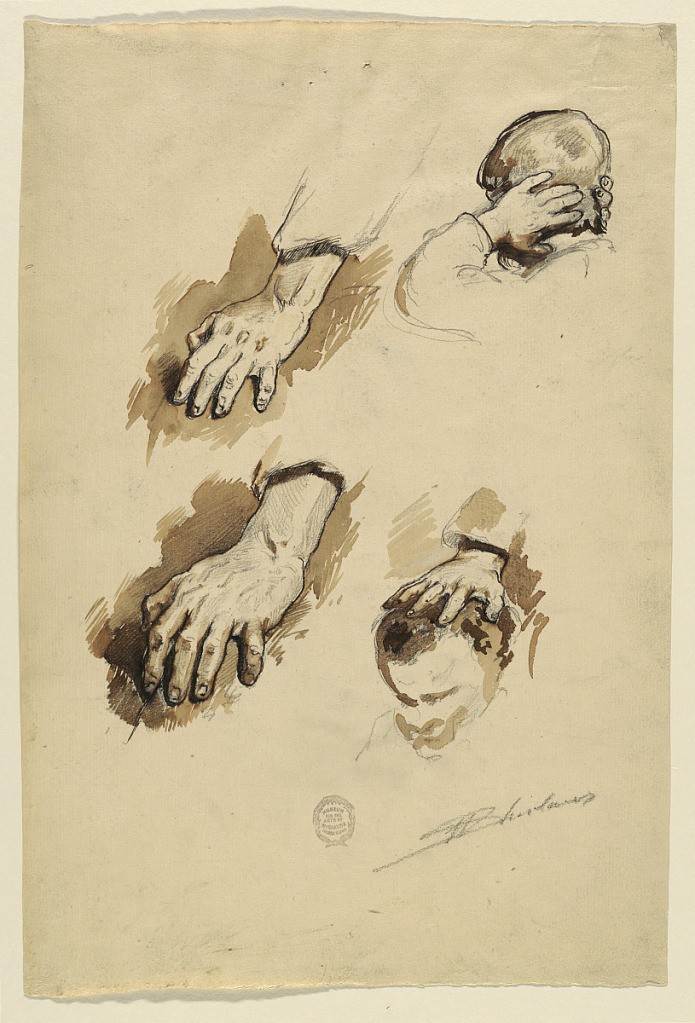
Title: Studies of Hands
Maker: Walter Shirlaw, American, b. Scotland, 1838–1909
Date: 1875–80
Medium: Graphite and sepia on paper
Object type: Drawing
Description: Left: two left hands shown from above. Right: above, the head of a man shown obliquely from left rear with hands on back of neck; below: a right hand pushing the head of a man forward, or tussling a child's hair.